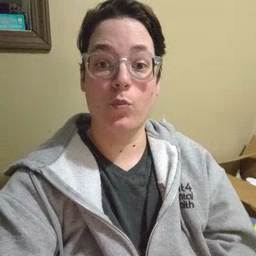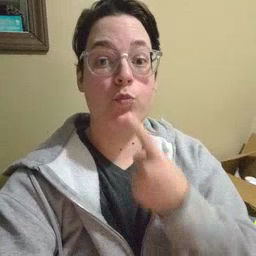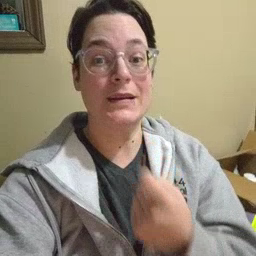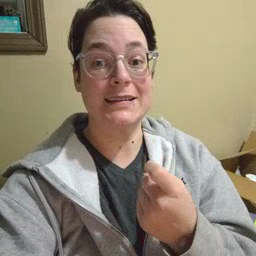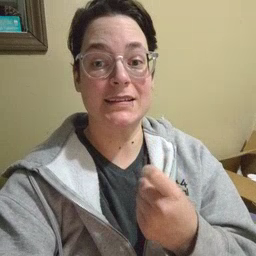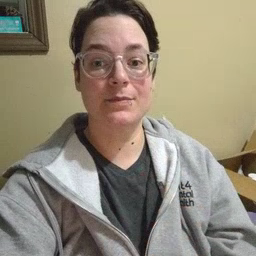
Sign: red